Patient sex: M
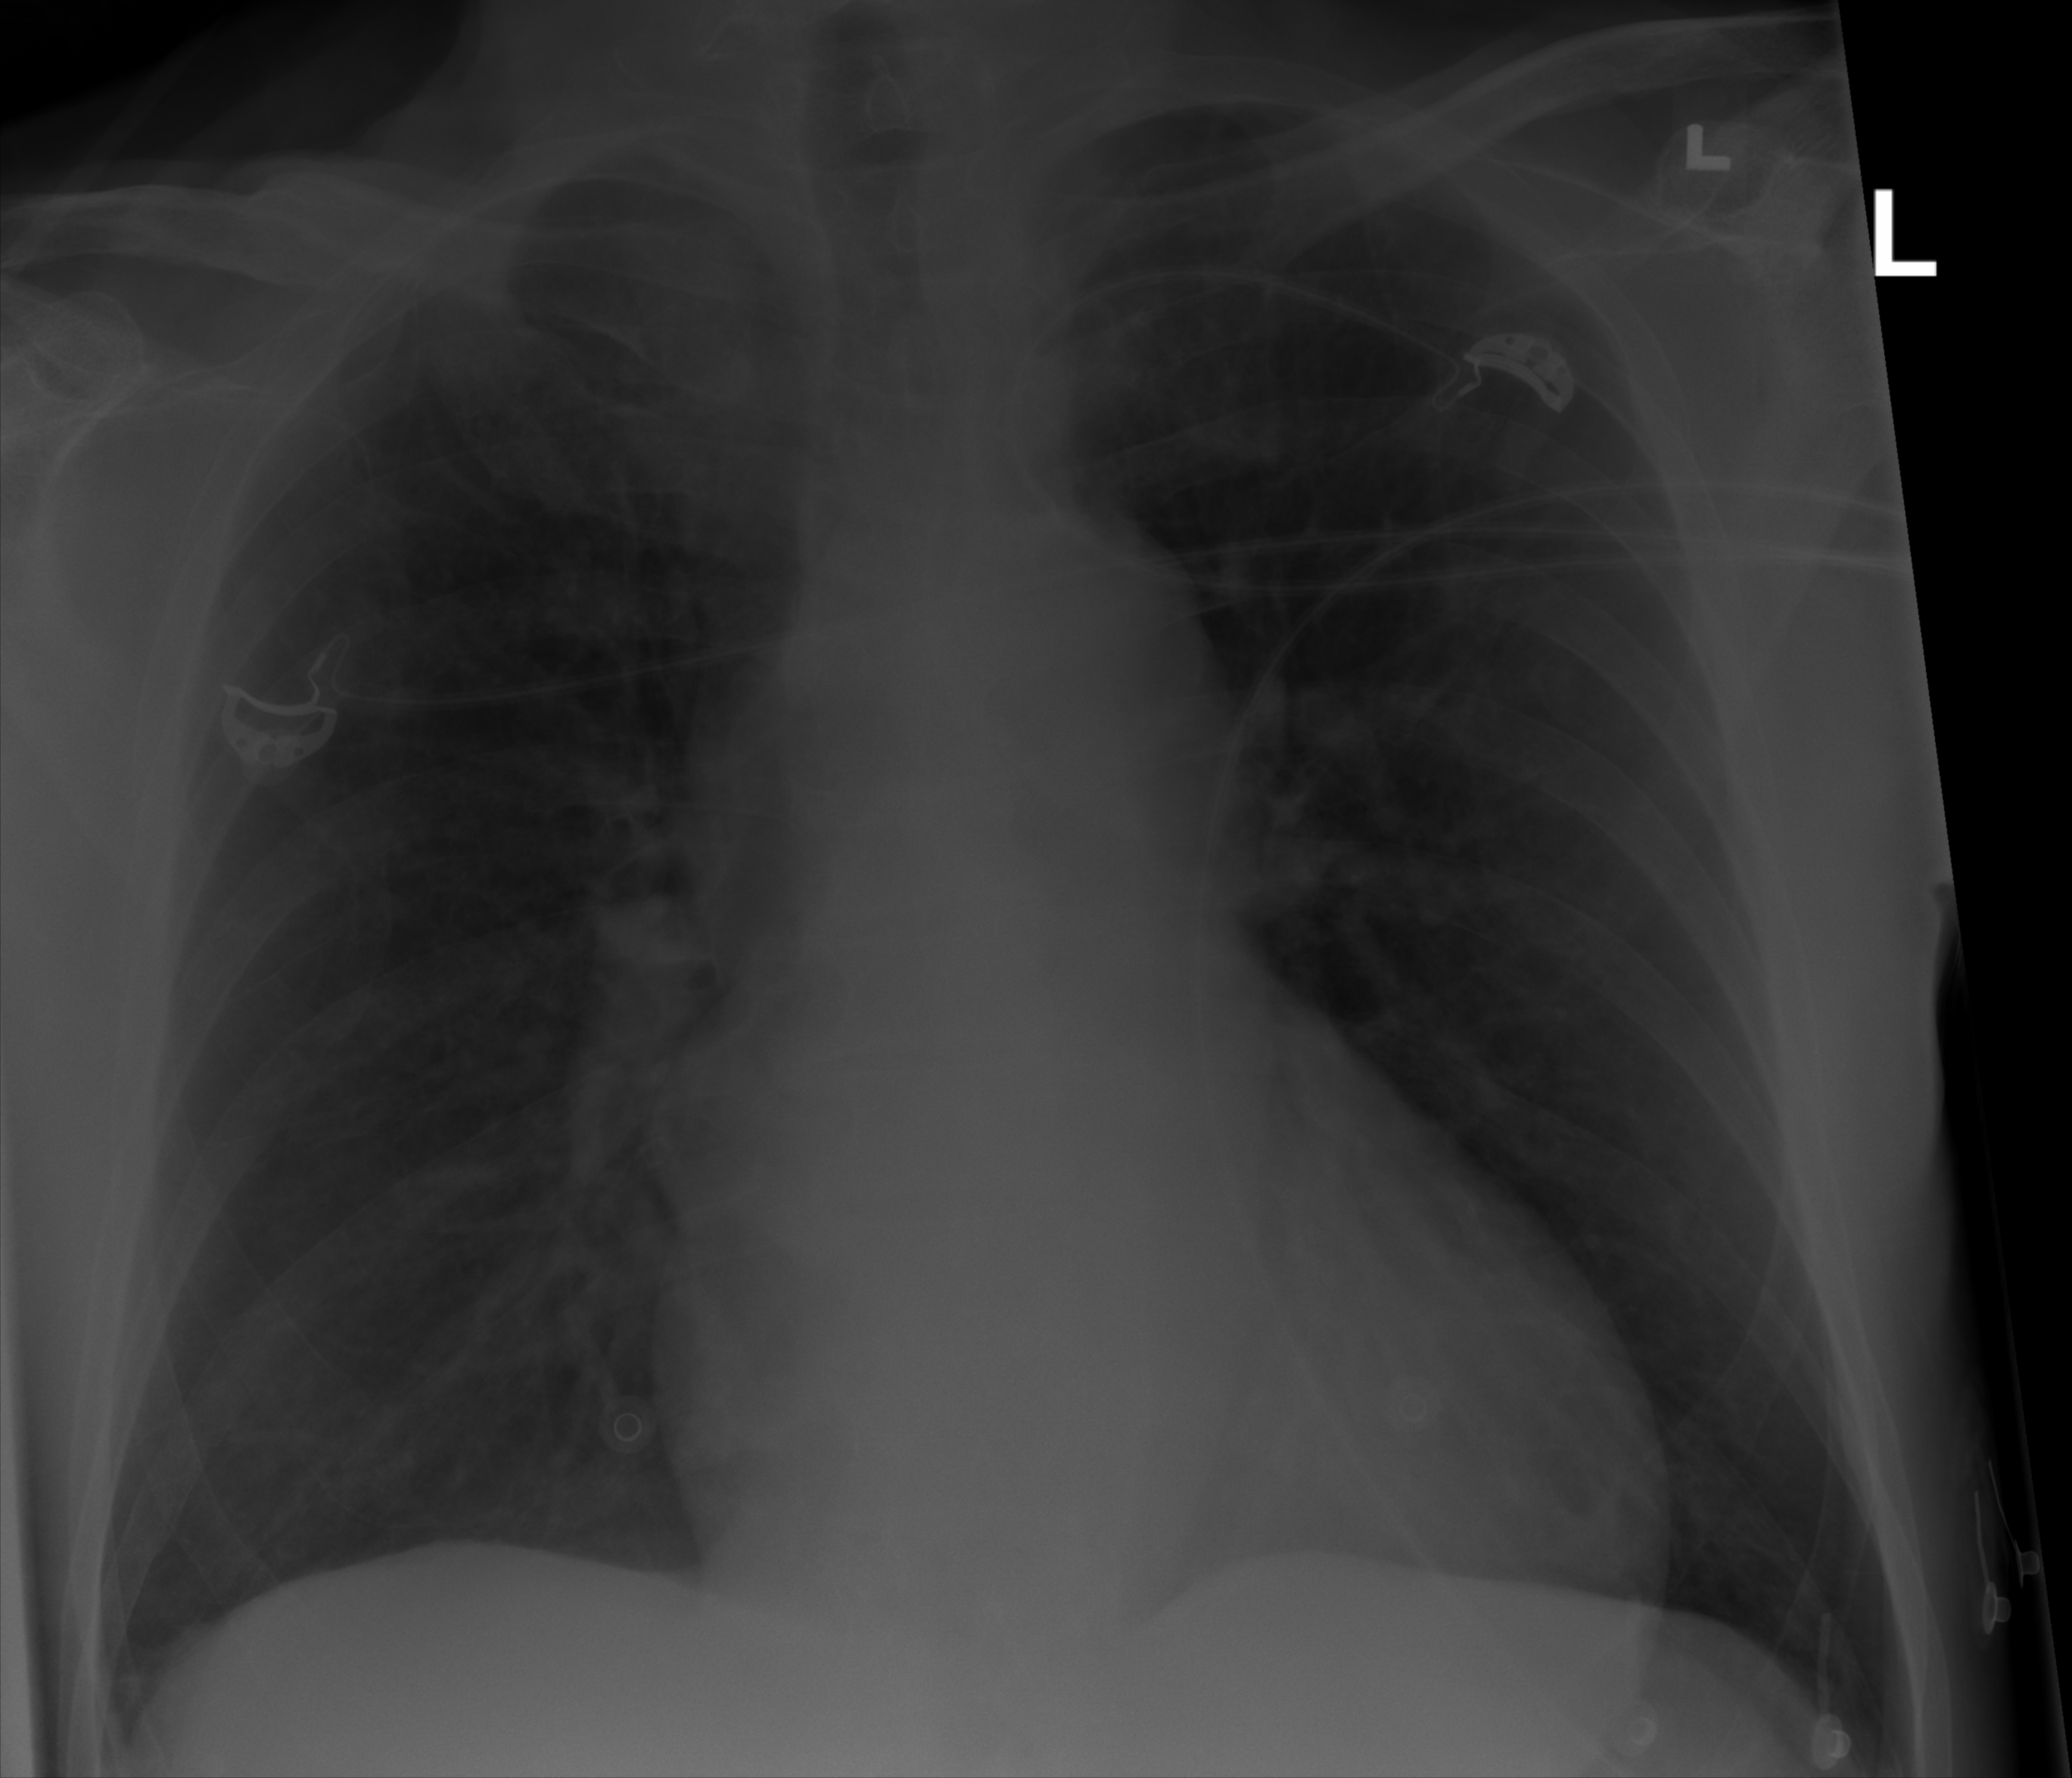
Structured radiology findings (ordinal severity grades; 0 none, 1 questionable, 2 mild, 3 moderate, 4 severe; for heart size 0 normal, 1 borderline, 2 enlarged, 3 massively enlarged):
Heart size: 1
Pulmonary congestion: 2
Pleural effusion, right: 1
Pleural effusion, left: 1
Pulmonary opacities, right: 0
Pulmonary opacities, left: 0
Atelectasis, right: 1
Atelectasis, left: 1